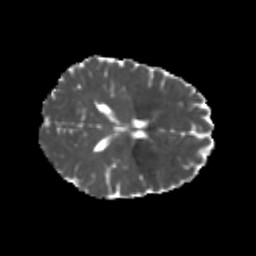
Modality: MD
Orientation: axial
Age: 24
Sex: female
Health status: healthy
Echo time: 0.074 s